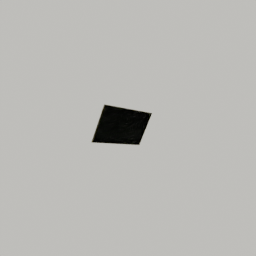
Label: decoration